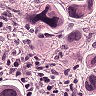
Metastatic tissue present: yes